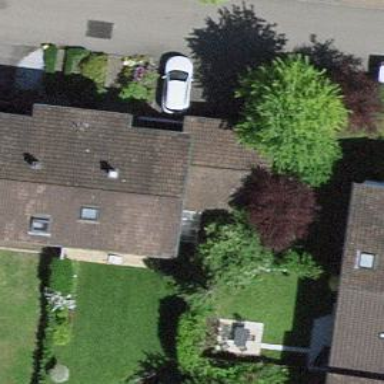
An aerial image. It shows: Semidetached house.